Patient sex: M
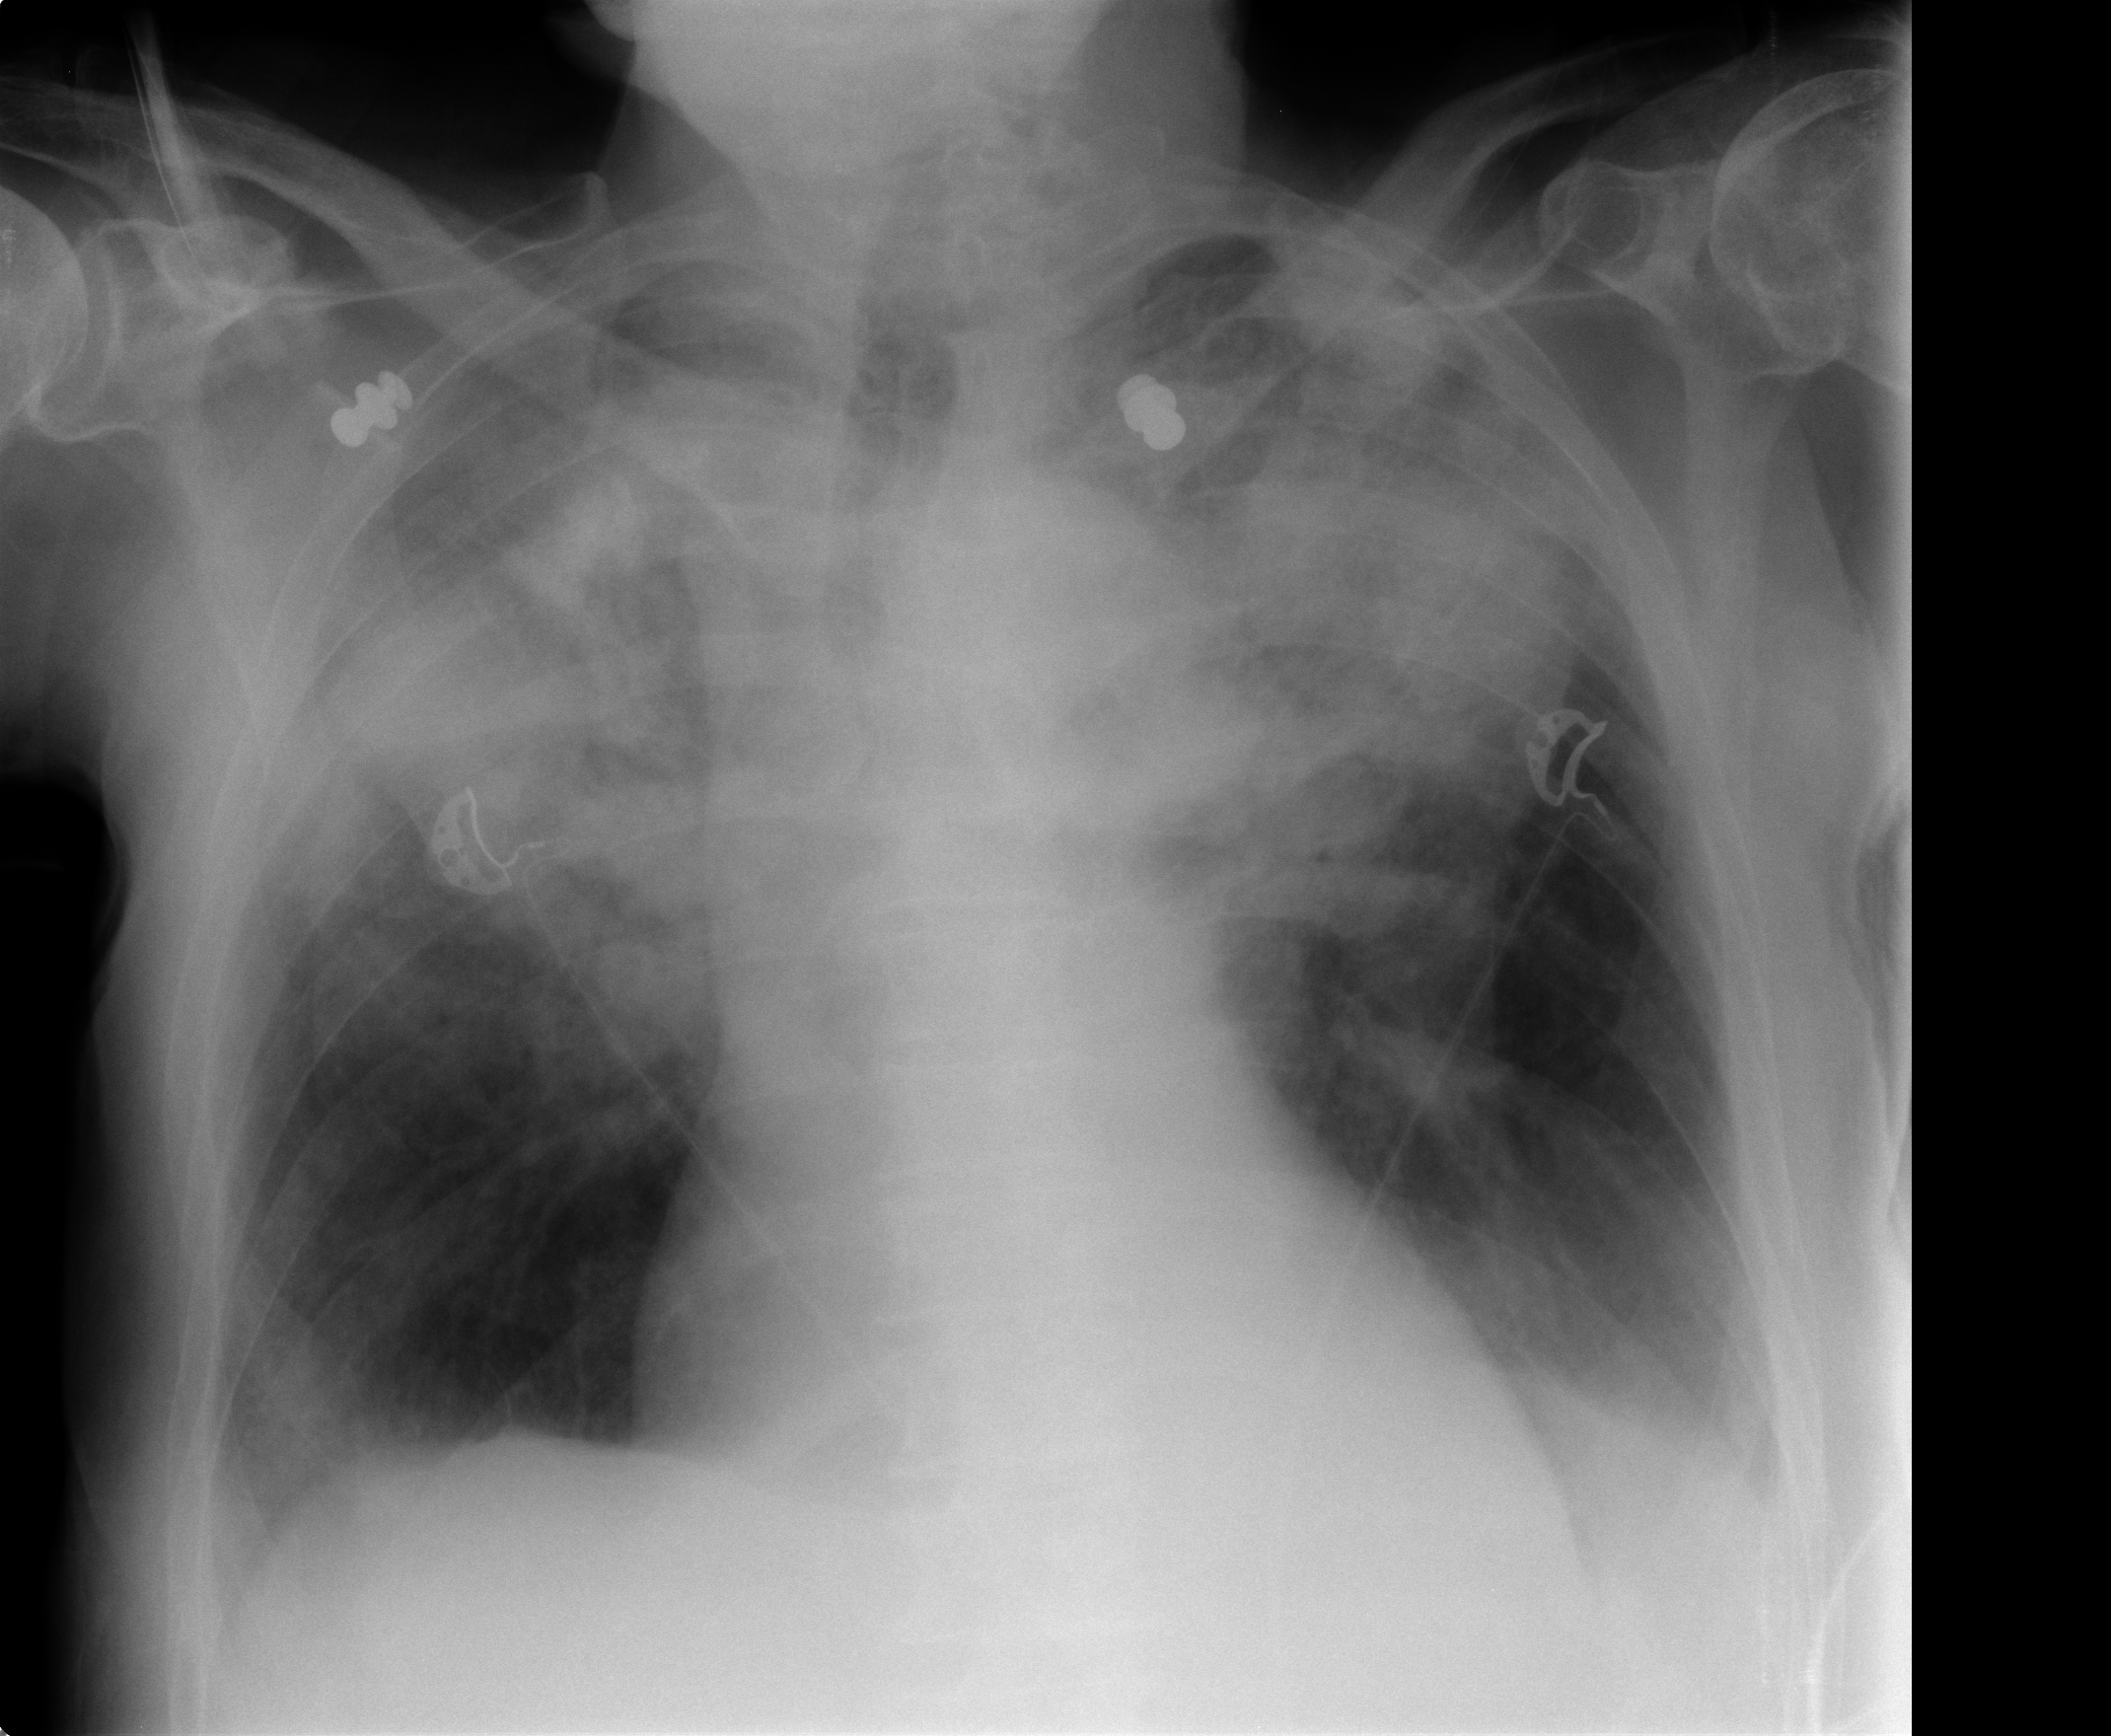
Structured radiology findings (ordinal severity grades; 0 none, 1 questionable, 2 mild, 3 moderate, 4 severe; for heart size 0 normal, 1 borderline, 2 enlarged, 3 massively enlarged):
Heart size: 2
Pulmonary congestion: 0
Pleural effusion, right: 0
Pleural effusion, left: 1
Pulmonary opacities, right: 3
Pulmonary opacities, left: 3
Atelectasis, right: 2
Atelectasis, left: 2